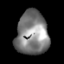
Tissue: lung
Cell type: T cells
Senescence score: 0.1802
Nuclear area (px): 1386
Mean DAPI intensity: 128.249